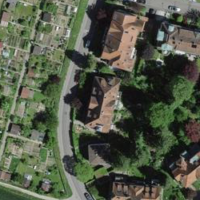
EUNIS habitat code: 54
Species observed at this site:
Oenothera glazioviana